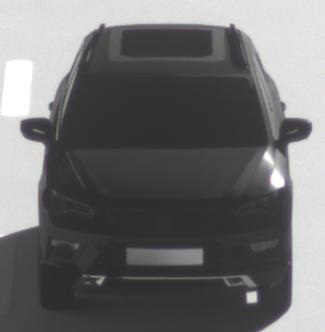
Make: SEAT
Model: Ateca 1.0 TSI Ecomotive
Detailed model: Ateca (5FP)
Model produced from: 2016/08
Model produced until: 2018/08
Doors: 5
Color: black
Road condition: dry road
Daytime: morning or afternoon
Contrast: high contrast